Interaction volume radius: 10 \u00c5
Interaction volume height: 10 \u00c5
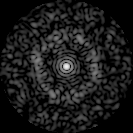
Disorder parameter: 0.7911